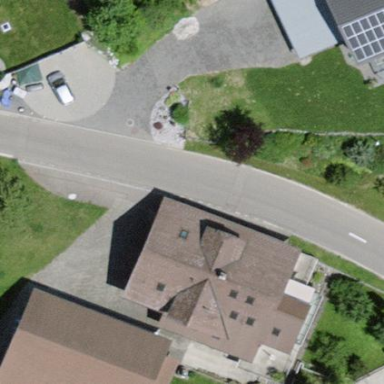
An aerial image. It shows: Residential building.